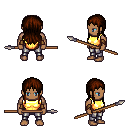
a pixel art fantasy rpg character, male body template, human, dark skin, gold chest armor, metal pants, brown unkempt hairstyle, cloth bracers, spear, four views (front, back, left, right), 2x2 character sprite sheet, small pixel art, hard edges, no anti-aliasing